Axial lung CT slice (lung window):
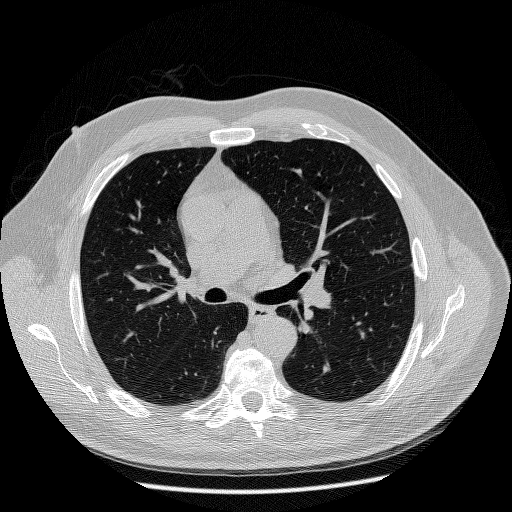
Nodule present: no